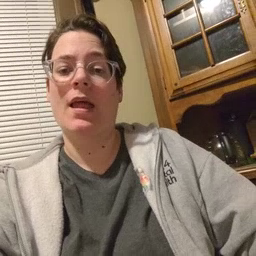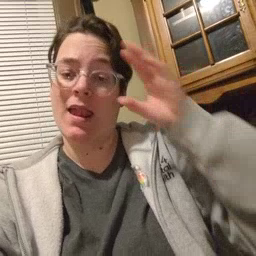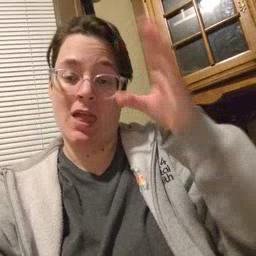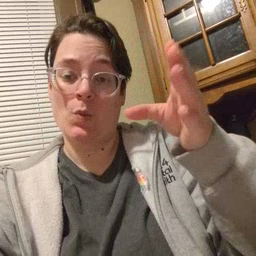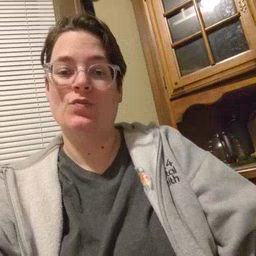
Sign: hello